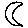
Label: moon